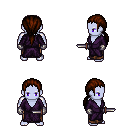
a pixel art fantasy rpg character, male body template, dark elf, purple skin, purple robe, robe skirt, brown ponytail hairstyle, metal gloves, dagger, four views (front, back, left, right), 2x2 character sprite sheet, small pixel art, hard edges, no anti-aliasing